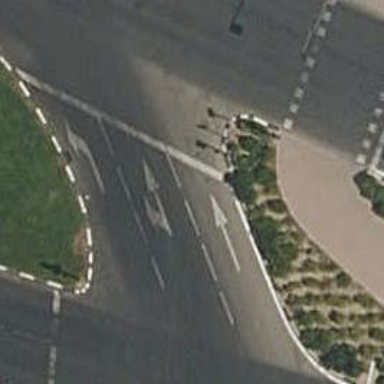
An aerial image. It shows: Road with traffic signals at crossing.